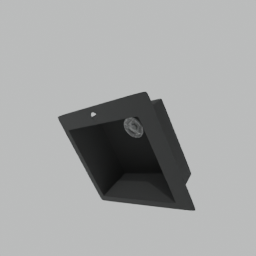
Label: appliances